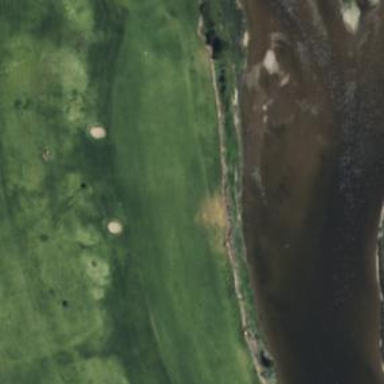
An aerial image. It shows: Golf hole.